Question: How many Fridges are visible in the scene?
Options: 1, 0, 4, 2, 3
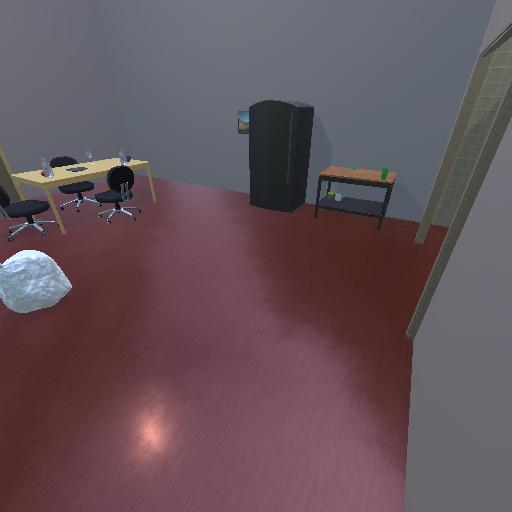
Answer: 1